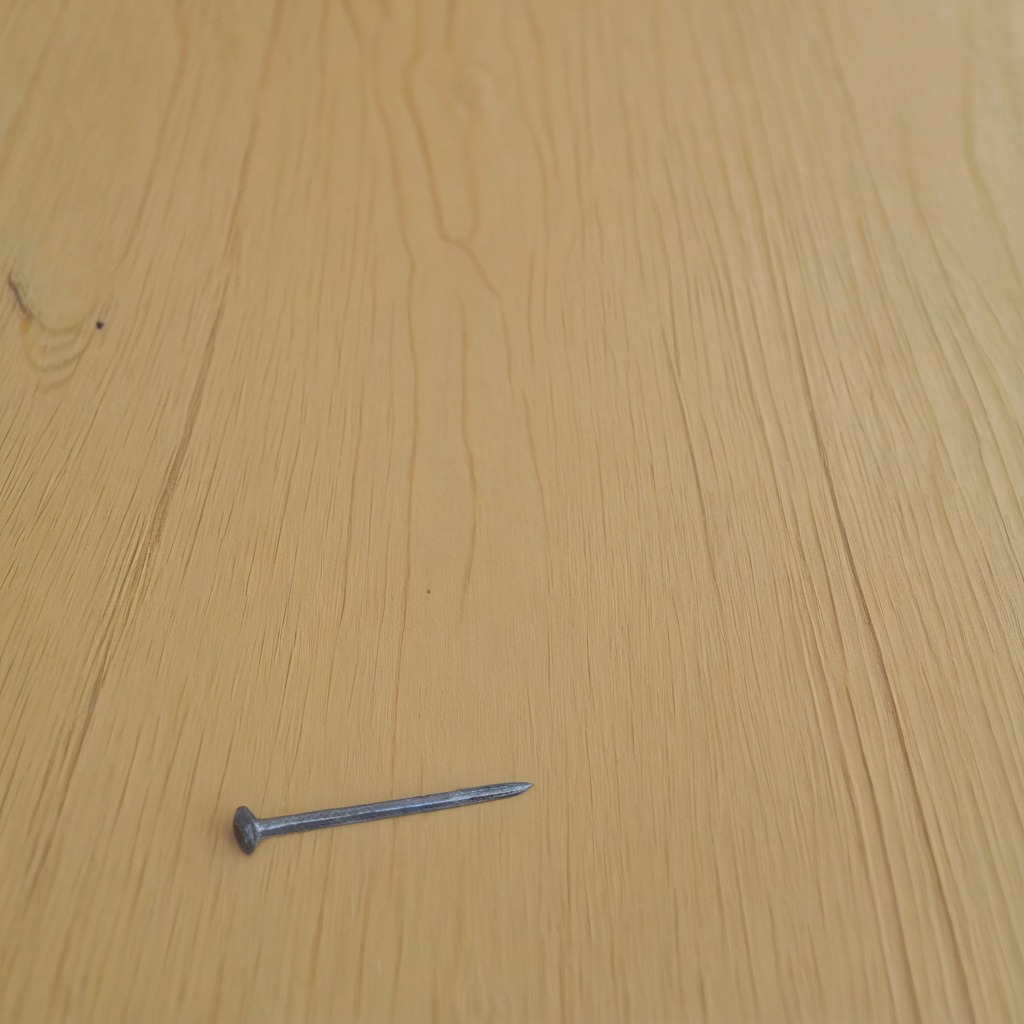
A iron nail is lying on the plywood surface in a paint workshop lit by afternoon window light.